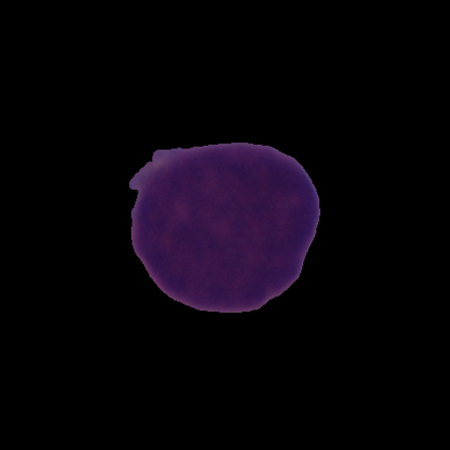
Label: cancer